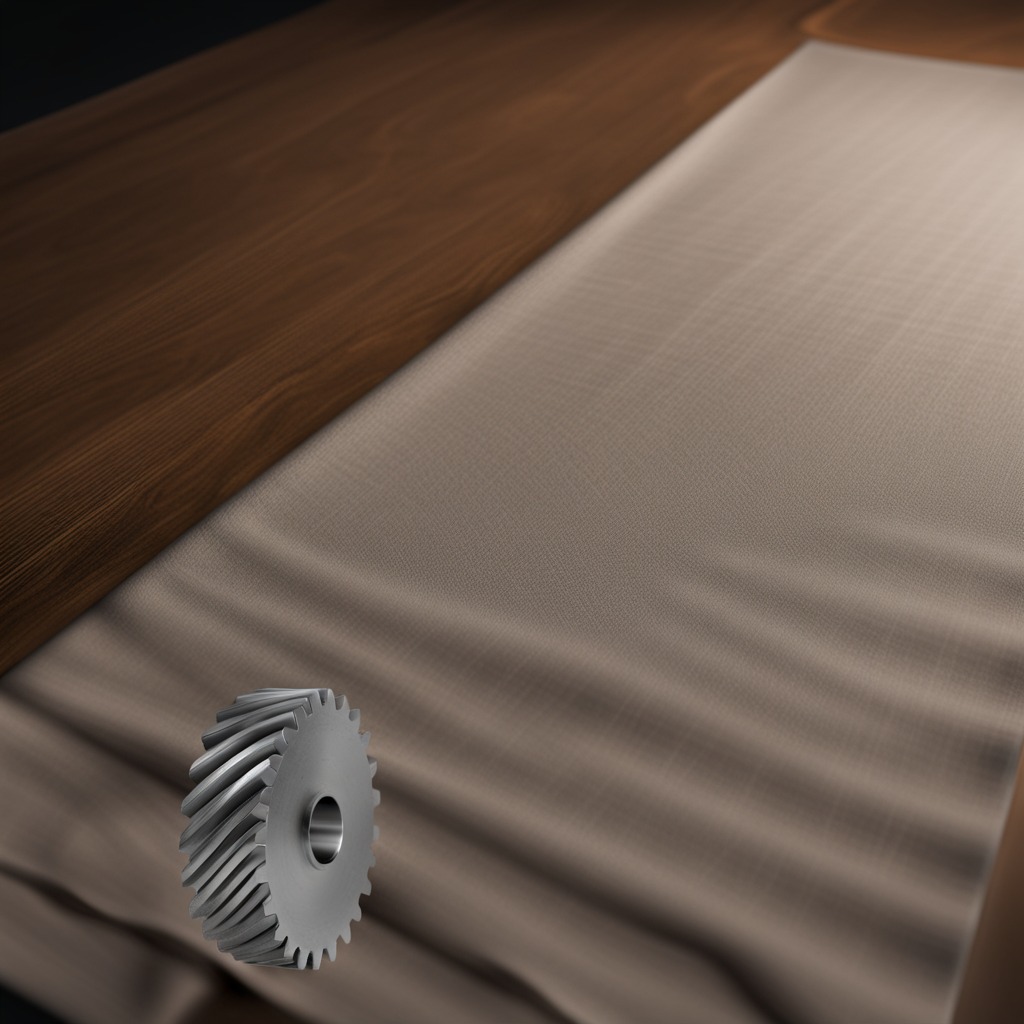
A steel gear with teeth lies on a clean wooden table.